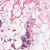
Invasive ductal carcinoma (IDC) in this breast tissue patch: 1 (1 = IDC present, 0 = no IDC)